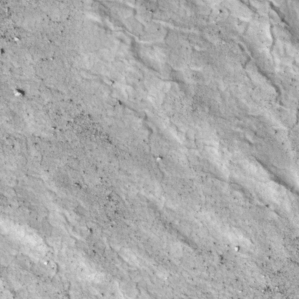
Label: non_frost